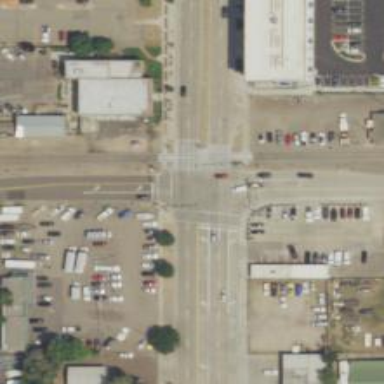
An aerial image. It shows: Unmarked road crossing.